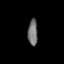
Tissue: lung
Cell type: Epithelial cells
Senescence score: 0.1763
Nuclear area (px): 252
Mean DAPI intensity: 112.214